Question: Inside my django admin, I have a many-to-many field in which I want to fit a string.

Is there any way to fix this?
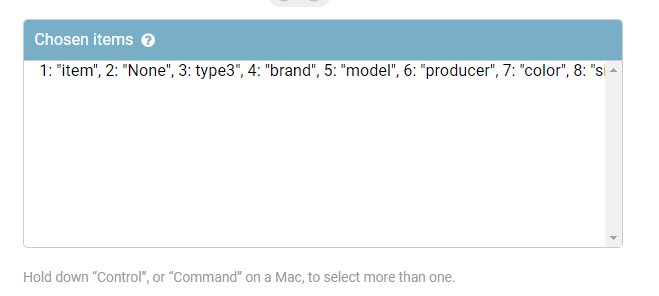
Answer: Create a template base_site.html in templates/admin directory with the following content:
'''
{% extends "admin/base.html" %}
{% load static %}
{% block title %} {{ title }} | {{ site_title|default:_('Django site admin') }}
{% endblock %}
{% block extrastyle %}
<link rel="stylesheet" href="{% static 'admin.css' %}">
{% endblock %}
'''
After that create css file in your static directory like admin.css with following styles:
'''
select > option {
white-space: pre-line;
margin-bottom: 20px;
border: 1px solid black;
}
'''